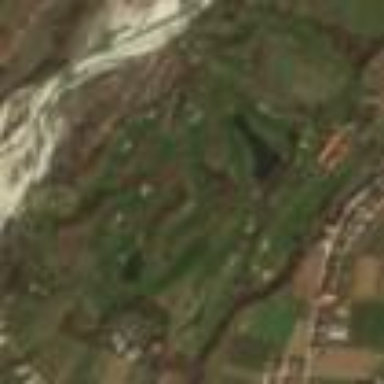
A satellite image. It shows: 18-hole golf course surrounded by leisure land. It is popular spot for the sport of golf.